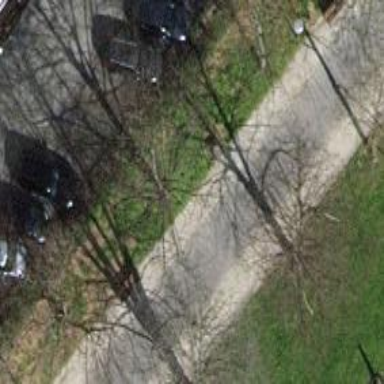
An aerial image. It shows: Brown bench.